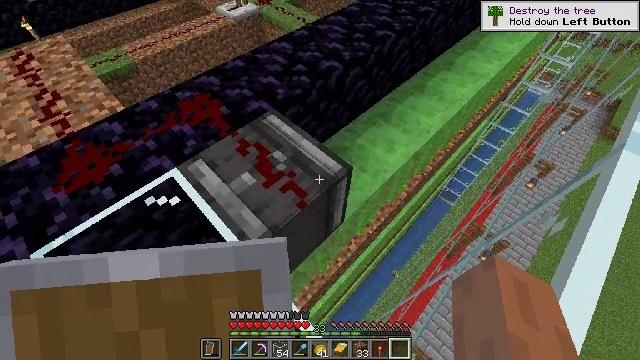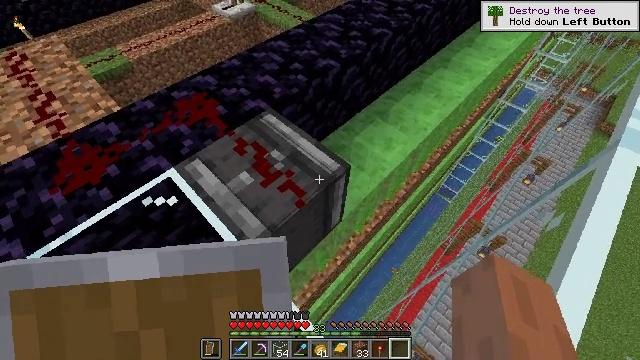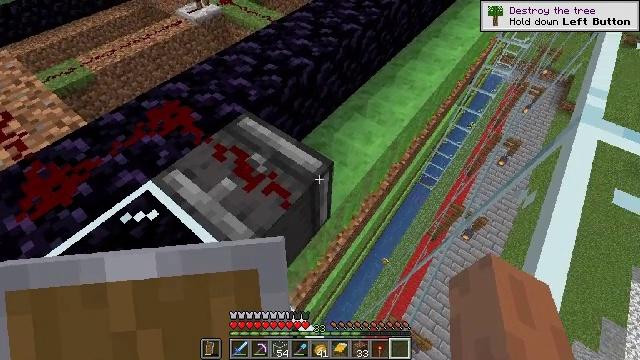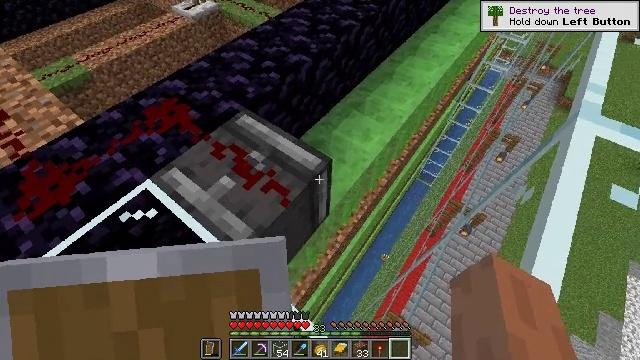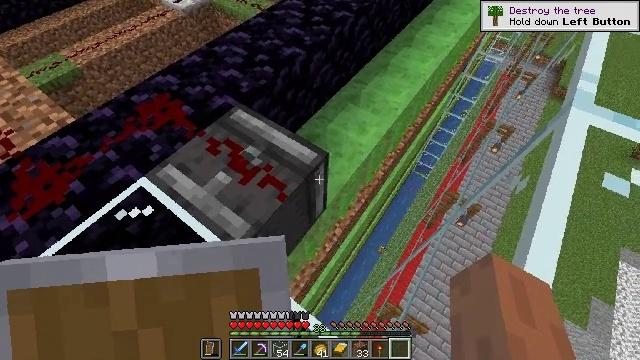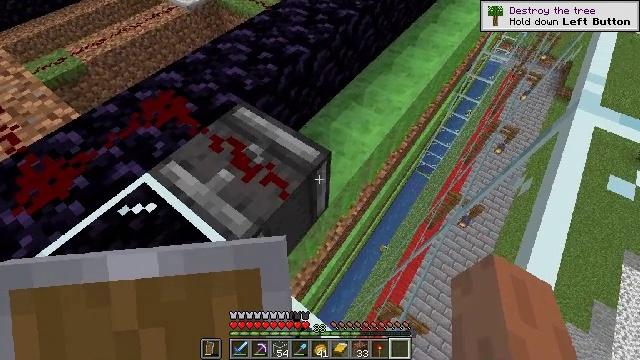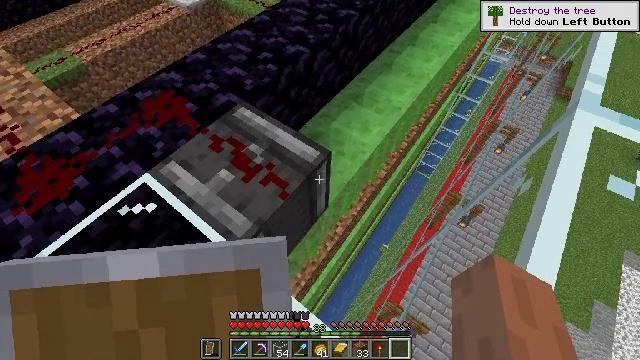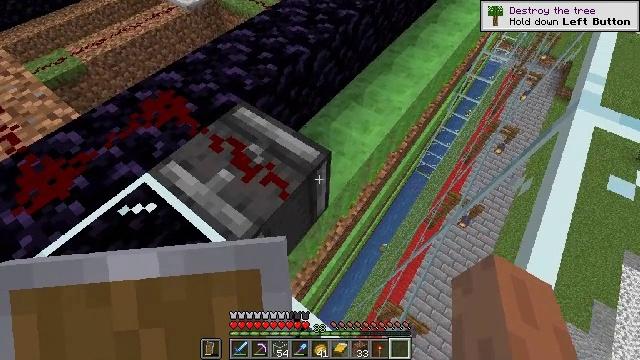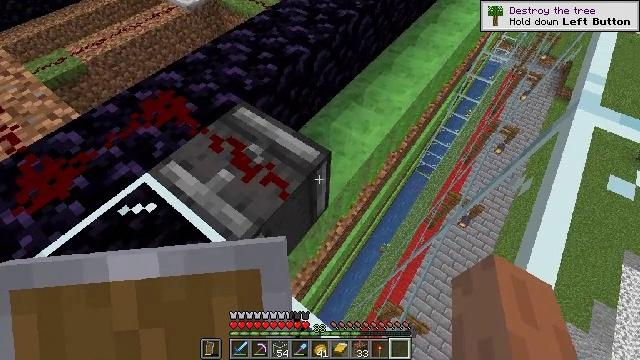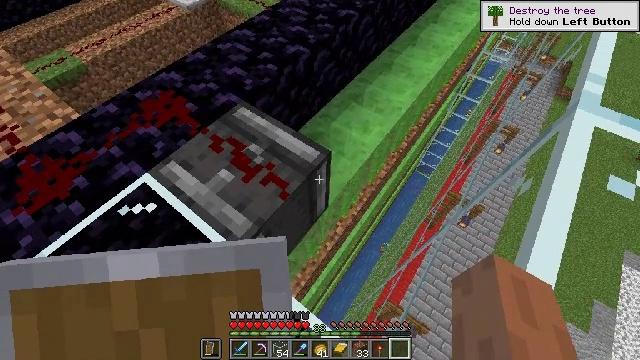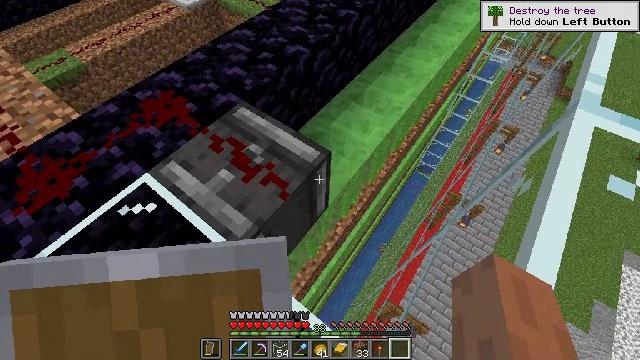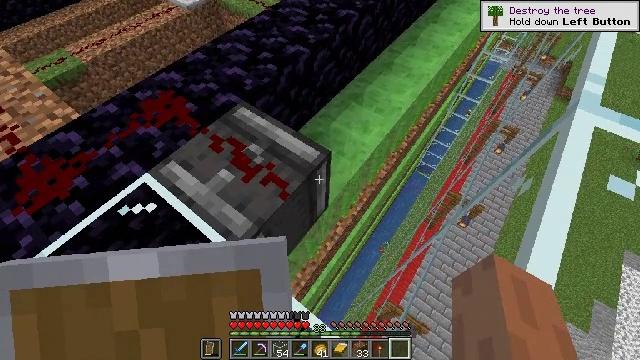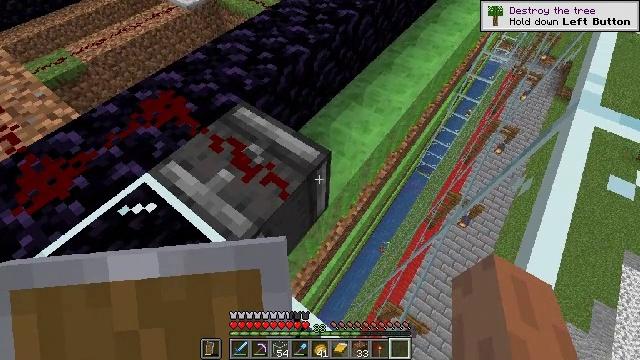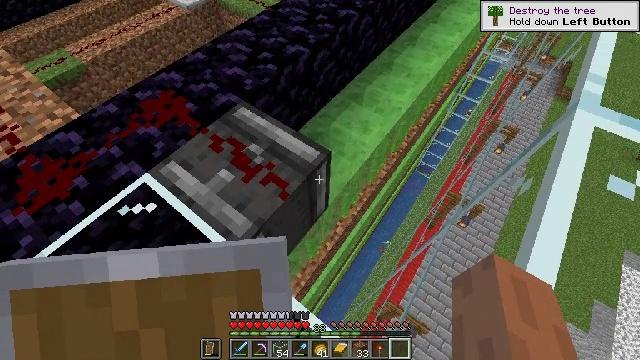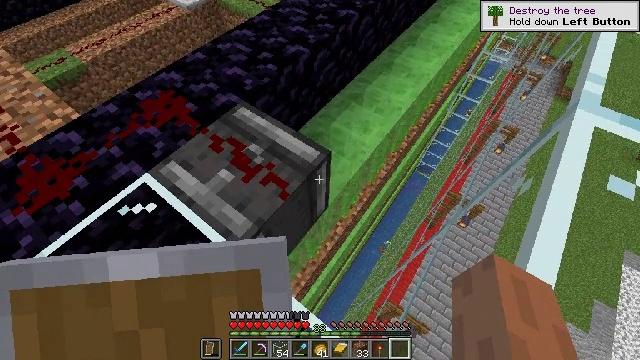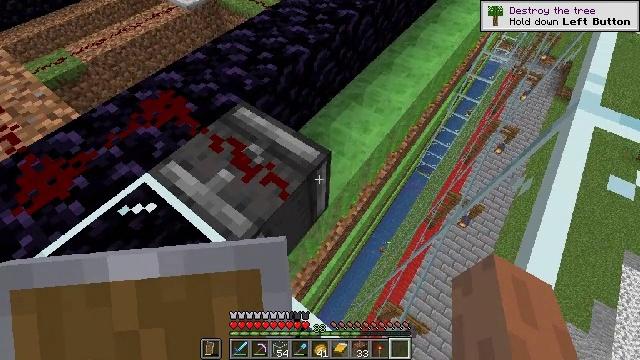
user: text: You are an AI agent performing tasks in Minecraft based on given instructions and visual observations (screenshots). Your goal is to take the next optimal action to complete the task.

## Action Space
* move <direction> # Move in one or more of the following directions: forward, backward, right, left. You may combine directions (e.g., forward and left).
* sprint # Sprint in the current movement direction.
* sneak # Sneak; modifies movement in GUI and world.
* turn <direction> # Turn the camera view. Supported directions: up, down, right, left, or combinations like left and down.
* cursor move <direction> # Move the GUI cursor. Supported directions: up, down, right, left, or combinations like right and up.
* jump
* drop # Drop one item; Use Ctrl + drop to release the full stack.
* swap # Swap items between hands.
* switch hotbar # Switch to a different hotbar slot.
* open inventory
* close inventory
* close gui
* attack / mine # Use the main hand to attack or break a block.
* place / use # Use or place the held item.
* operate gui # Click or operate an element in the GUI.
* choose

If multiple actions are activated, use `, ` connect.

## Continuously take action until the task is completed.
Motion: motion action
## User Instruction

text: Break the observer to move it.
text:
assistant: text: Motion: no_op
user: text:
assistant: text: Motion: turn right
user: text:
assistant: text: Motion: no_op
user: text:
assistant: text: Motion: turn right and down
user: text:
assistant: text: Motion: no_op
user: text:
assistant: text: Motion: no_op
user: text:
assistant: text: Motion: no_op
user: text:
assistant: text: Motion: no_op
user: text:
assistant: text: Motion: no_op
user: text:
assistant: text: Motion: no_op
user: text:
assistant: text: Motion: no_op
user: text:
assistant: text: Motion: no_op
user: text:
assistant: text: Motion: no_op
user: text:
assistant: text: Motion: no_op
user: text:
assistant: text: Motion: no_op
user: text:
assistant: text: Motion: no_op
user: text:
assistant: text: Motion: no_op
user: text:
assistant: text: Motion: no_op
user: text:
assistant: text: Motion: no_op
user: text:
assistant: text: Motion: no_op
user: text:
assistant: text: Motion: no_op
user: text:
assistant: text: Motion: no_op
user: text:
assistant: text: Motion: no_op
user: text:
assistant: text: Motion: no_op
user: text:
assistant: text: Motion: no_op
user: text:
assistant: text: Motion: no_op
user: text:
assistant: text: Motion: no_op
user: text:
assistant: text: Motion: no_op
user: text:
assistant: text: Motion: no_op
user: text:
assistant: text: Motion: no_op